Question: I need to add button to separate cells
Button in yellow circle

i can add to all cells like '[cell addSubview:myButt];' but it works to all cells, i need only for 5, 6, 7, 8 cells;
Do i need to write a custom 'UITableViewCell'?
And that line(black arrows), as i understand it is Section, how can i create it with no title, with line(image) and in middle of the table? Thank's to all.
P.S. Sorry for my English
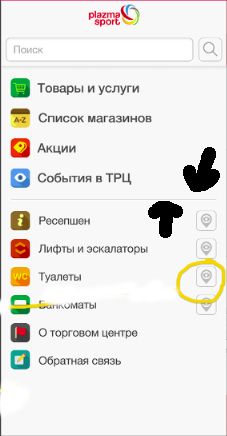
Answer: Just add button in cellforrow method :
'''
If (indexpath.row == 3 || indexpath.row == 4 || indexpath.row == 5 || indexpath.row == 3)
{
// add button here
// tag button here
Button.tag = indexpath.row ;
}
'''